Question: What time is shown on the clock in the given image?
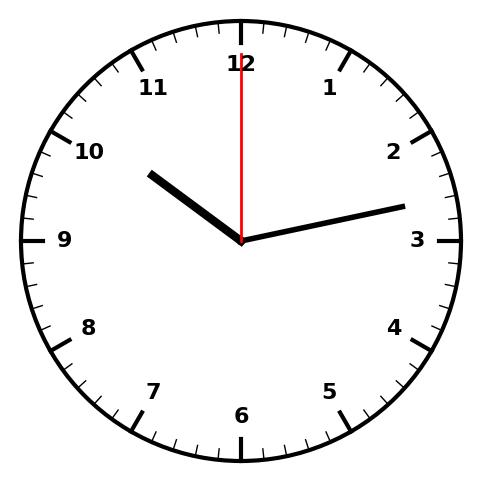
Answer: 10:13:00